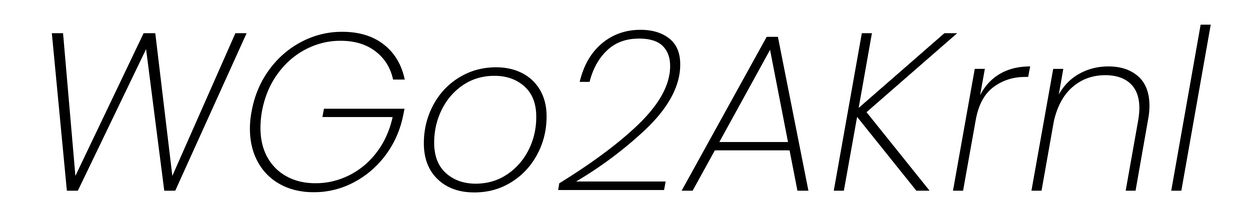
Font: Poppins-ExtraLightItalic